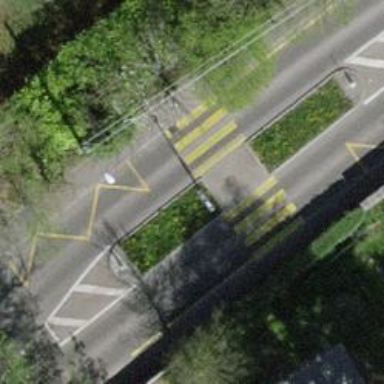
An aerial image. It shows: Uncontrolled crossing with zebra marking and island.